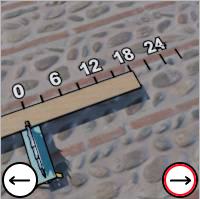
Task: length
Answer: 18
First scale value: 6.0